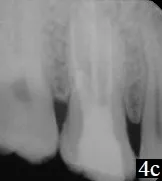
Reobturated 16.
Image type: radiology (x_ray)